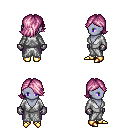
a pixel art fantasy rpg character, female body template, dark elf, purple skin, white robe, magenta pants, pink swoop hairstyle, metal gloves, gold boots, four views (front, back, left, right), 2x2 character sprite sheet, small pixel art, hard edges, no anti-aliasing